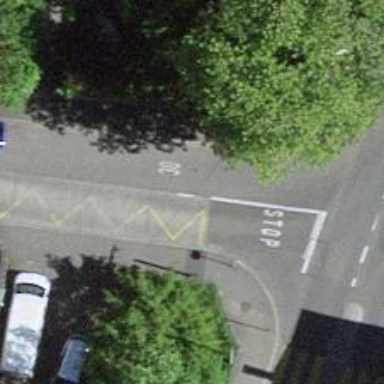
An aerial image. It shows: Bus stop equipped with public transport stop position.